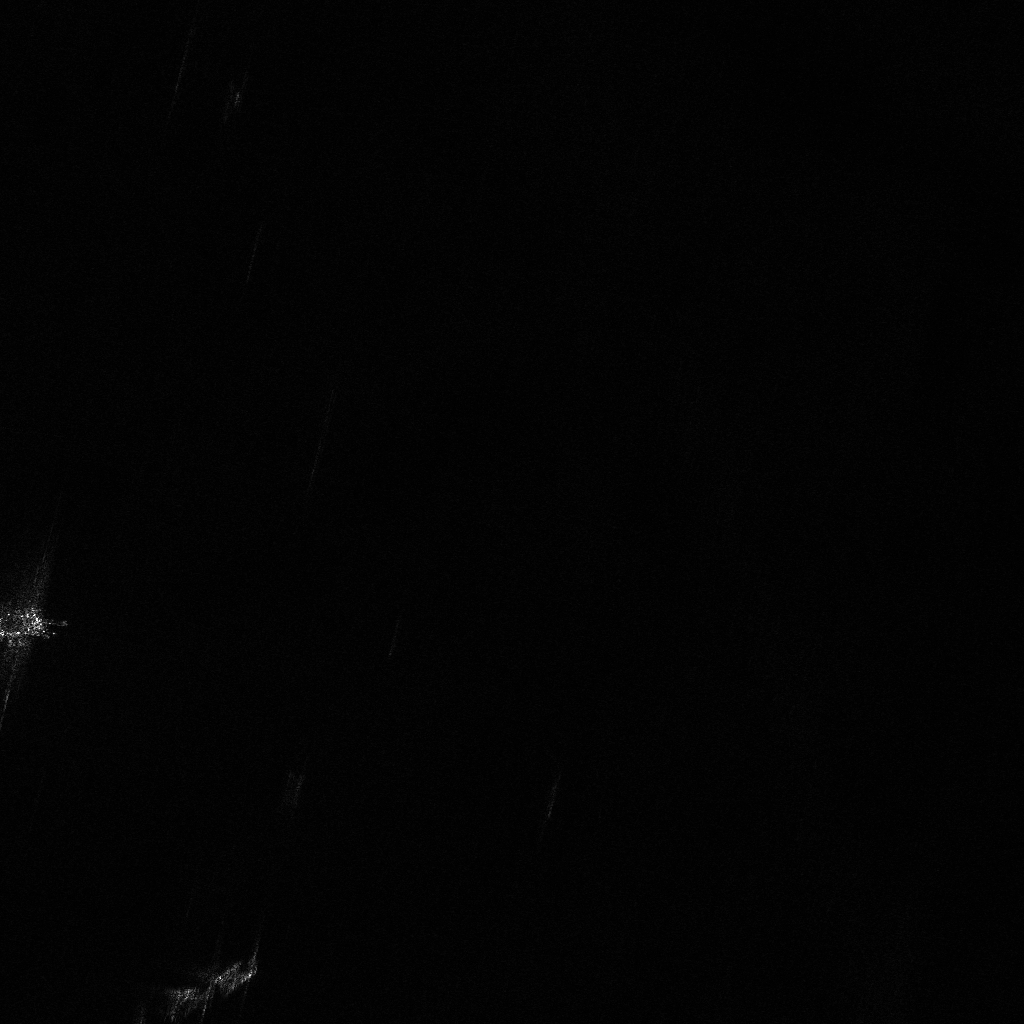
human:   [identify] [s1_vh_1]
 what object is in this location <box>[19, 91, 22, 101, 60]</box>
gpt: <ref>1 large container at the bottom left</ref>